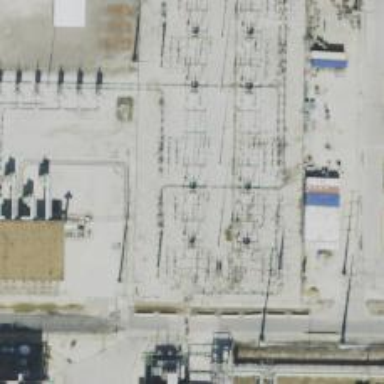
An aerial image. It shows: Switch for power supply.